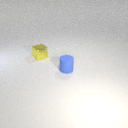
small blue rubber cylinder in front of small yellow metal cube